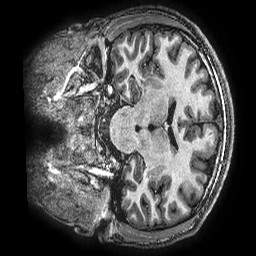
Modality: T1w
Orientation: coronal
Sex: male
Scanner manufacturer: ge
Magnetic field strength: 3 T
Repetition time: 0.00766 s
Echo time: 0.003476 s